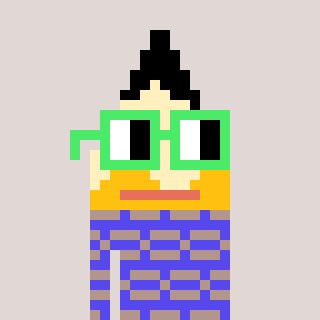
a pixel art character with square light green glasses, a pencil-shaped head and a computerblue-colored body on a warm background